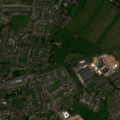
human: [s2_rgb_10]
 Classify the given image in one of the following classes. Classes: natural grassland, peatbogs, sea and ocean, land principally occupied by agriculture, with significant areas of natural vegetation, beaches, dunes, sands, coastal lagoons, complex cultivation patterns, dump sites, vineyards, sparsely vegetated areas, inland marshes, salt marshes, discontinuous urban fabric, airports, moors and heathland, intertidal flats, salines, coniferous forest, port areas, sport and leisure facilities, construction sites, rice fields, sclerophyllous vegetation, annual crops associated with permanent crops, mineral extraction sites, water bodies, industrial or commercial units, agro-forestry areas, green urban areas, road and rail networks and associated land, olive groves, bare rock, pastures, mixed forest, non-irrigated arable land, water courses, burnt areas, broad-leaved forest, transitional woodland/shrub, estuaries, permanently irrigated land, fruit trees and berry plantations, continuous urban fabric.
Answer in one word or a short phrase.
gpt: discontinuous urban fabric, pastures